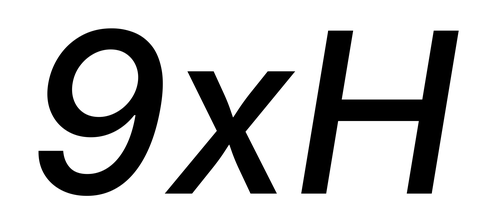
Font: Inter-Italic_Medium_Italic